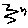
Label: zigzag